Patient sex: M
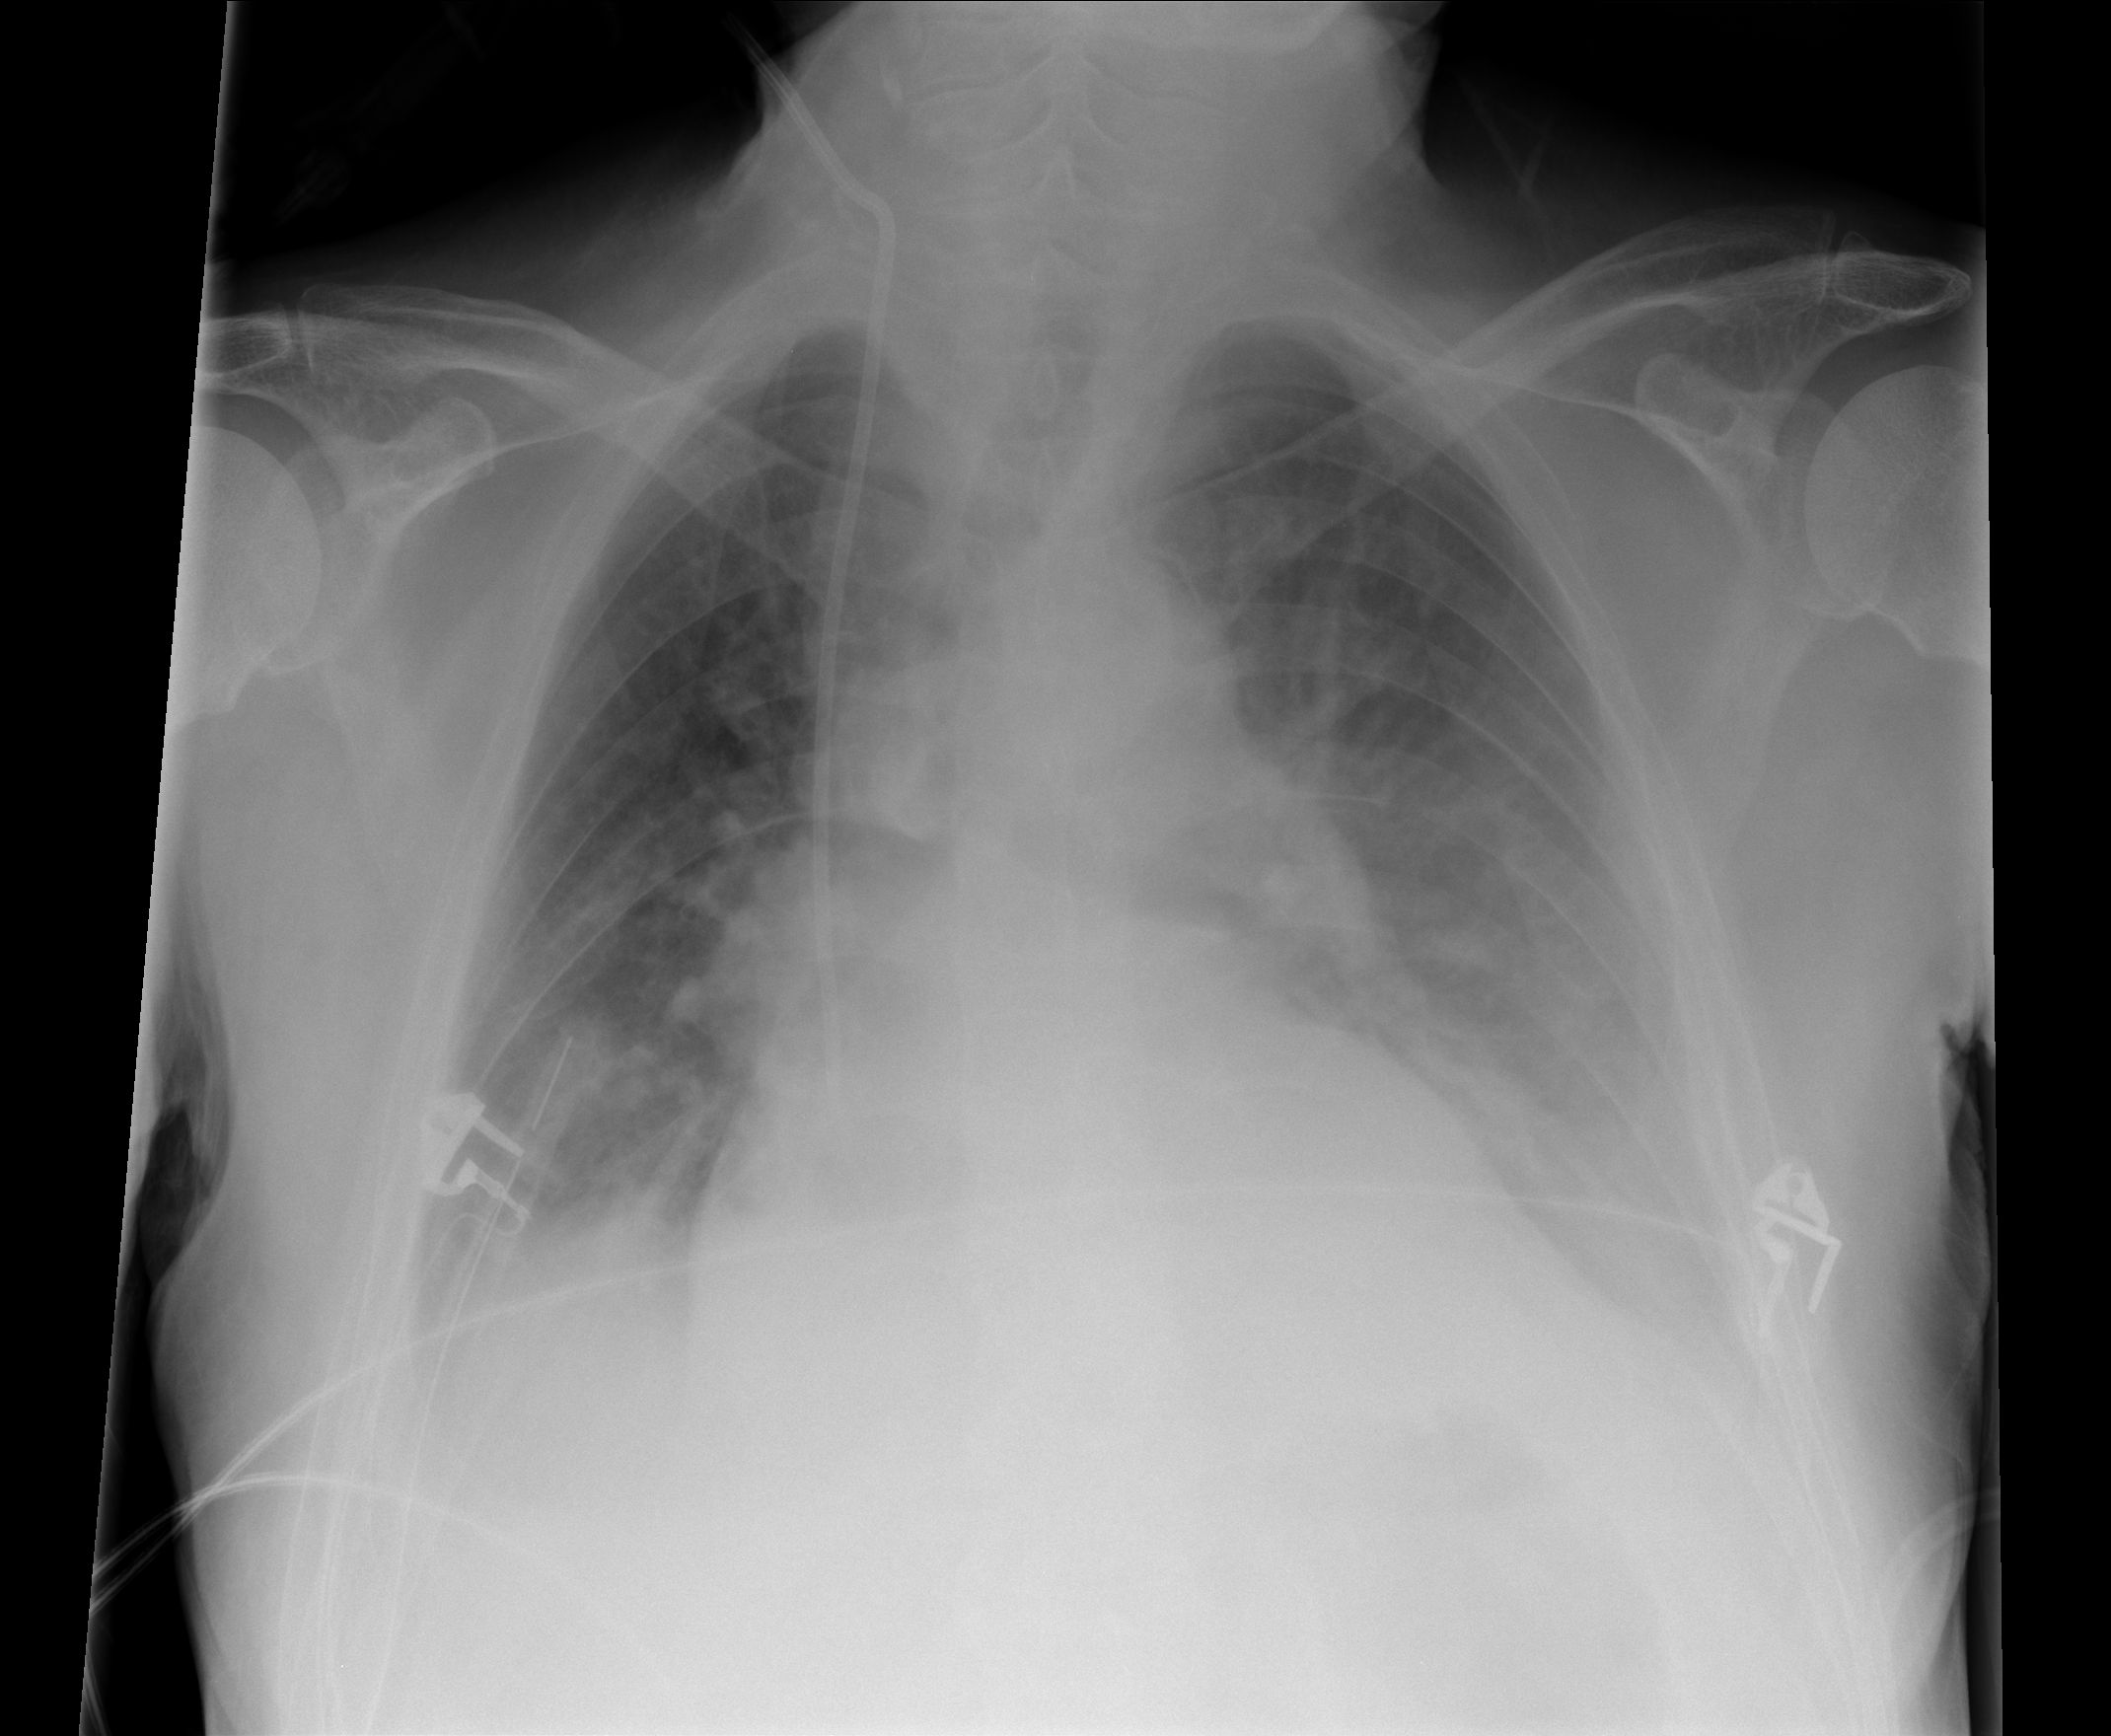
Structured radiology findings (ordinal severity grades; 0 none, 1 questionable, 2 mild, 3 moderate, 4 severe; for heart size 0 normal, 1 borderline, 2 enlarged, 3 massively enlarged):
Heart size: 2
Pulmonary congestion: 2
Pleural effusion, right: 2
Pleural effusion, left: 2
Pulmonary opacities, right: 2
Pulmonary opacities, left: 0
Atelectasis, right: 2
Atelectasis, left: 2